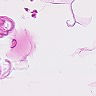
Metastatic tissue present: no